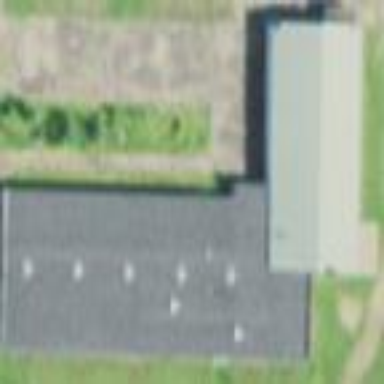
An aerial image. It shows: Building.